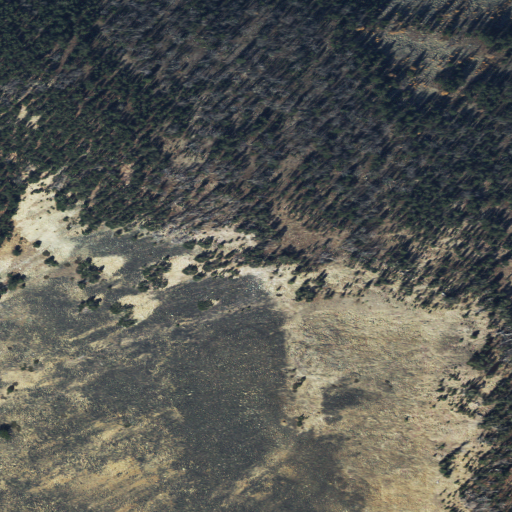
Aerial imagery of mountain in Montana named Granulated Mountain containing grassland, evergreen forest, and shrub